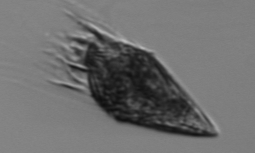
Label: Strombidium_wulffi